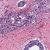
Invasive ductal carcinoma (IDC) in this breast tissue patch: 0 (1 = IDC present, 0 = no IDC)